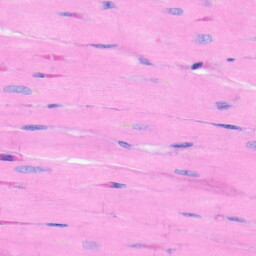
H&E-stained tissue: Heart